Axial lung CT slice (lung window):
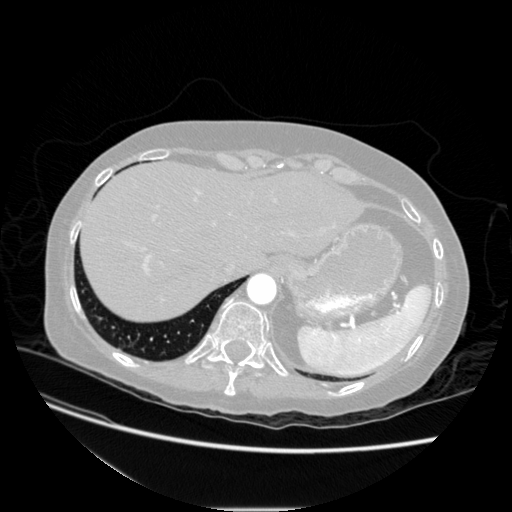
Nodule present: no